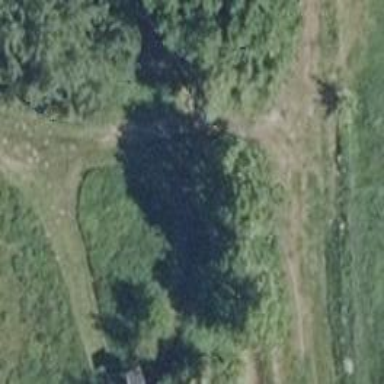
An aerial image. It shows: Path.